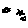
Label: star